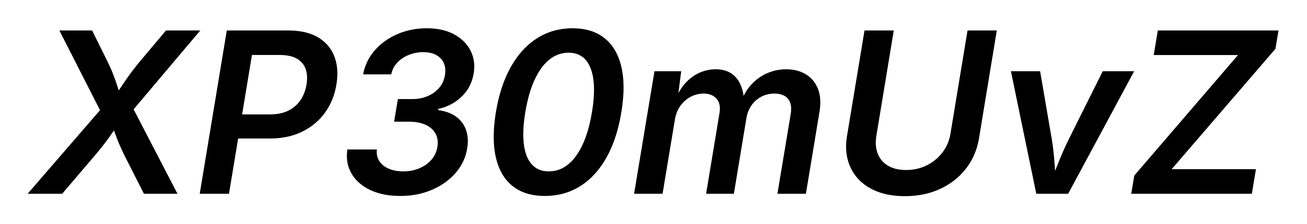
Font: Inter-Italic_SemiBold_Italic